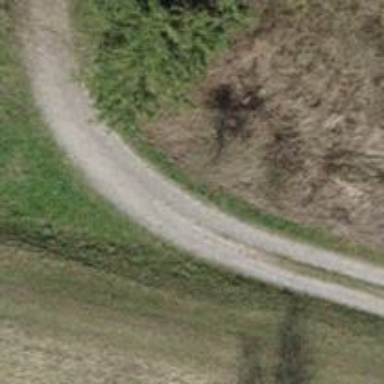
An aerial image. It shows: Track with grade 3 tracktype.